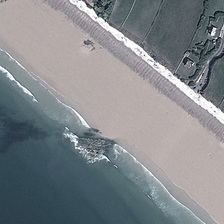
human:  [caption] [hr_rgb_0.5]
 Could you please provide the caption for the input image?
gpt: a yellow beach is between an green ocean and green plants .

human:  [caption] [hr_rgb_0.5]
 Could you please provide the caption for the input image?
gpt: a yellow beach is between an green ocean and green plants .

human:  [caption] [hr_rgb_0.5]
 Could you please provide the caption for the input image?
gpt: a yellow beach is between an green ocean and green plants .

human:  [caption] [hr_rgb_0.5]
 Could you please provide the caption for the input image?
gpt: a yellow beach is between an green ocean and green plants .

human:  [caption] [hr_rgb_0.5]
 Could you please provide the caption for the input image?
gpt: a yellow beach is between an green ocean and green plants .